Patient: sex M, age 58
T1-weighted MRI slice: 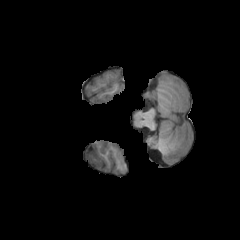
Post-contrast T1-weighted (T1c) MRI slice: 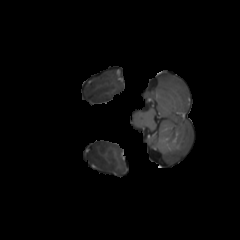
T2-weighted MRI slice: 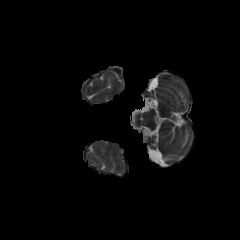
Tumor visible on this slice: no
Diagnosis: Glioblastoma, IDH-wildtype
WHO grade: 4